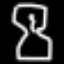
Label: hourglass